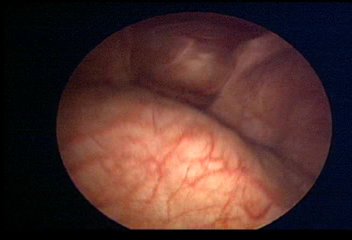
Modality: WLC
Class: Normal mucosa
Bladder cancer association: No